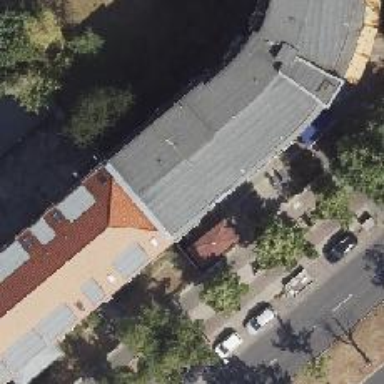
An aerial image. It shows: Bakery.